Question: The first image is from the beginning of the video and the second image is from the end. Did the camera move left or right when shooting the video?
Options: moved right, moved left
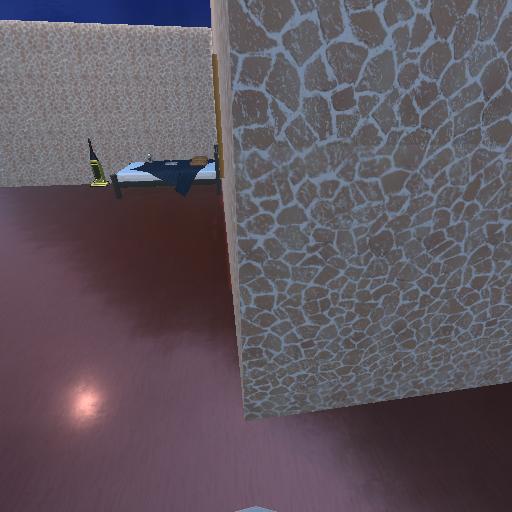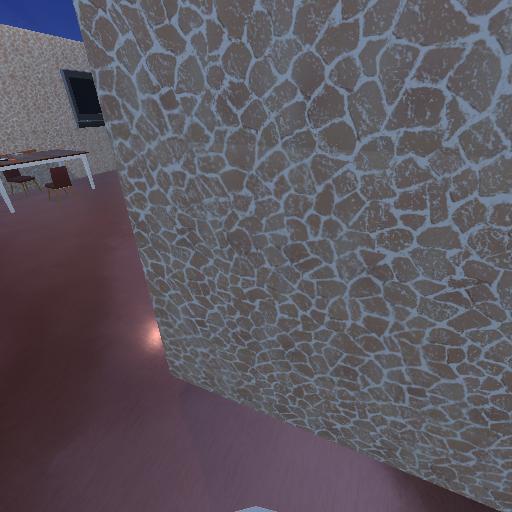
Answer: moved right